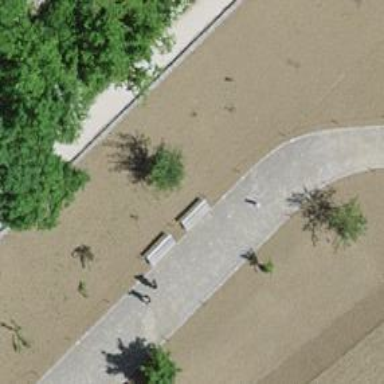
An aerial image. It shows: Bench.